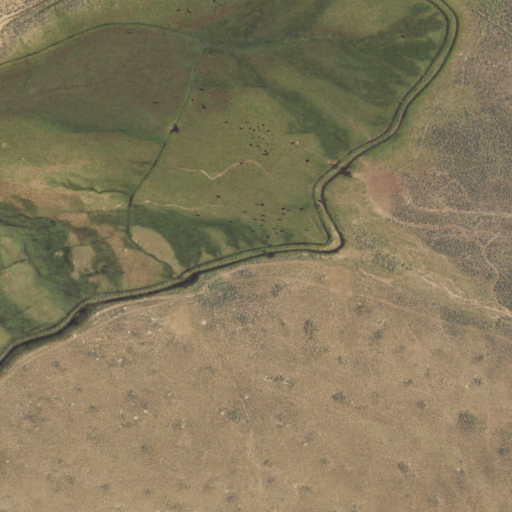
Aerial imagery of valley in Wyoming named North Draw containing shrub, herbaceous wetlands, pasture, and grassland